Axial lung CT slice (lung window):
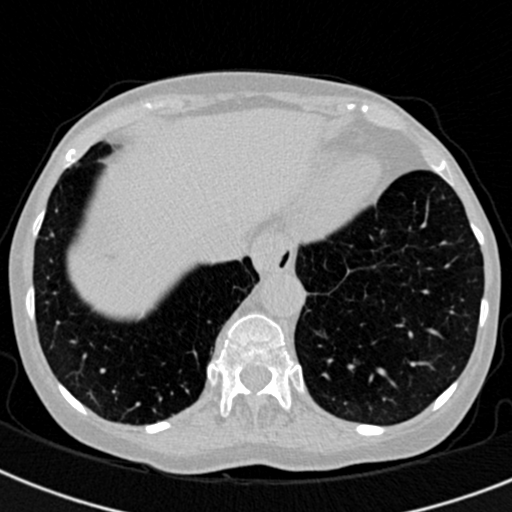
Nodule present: no